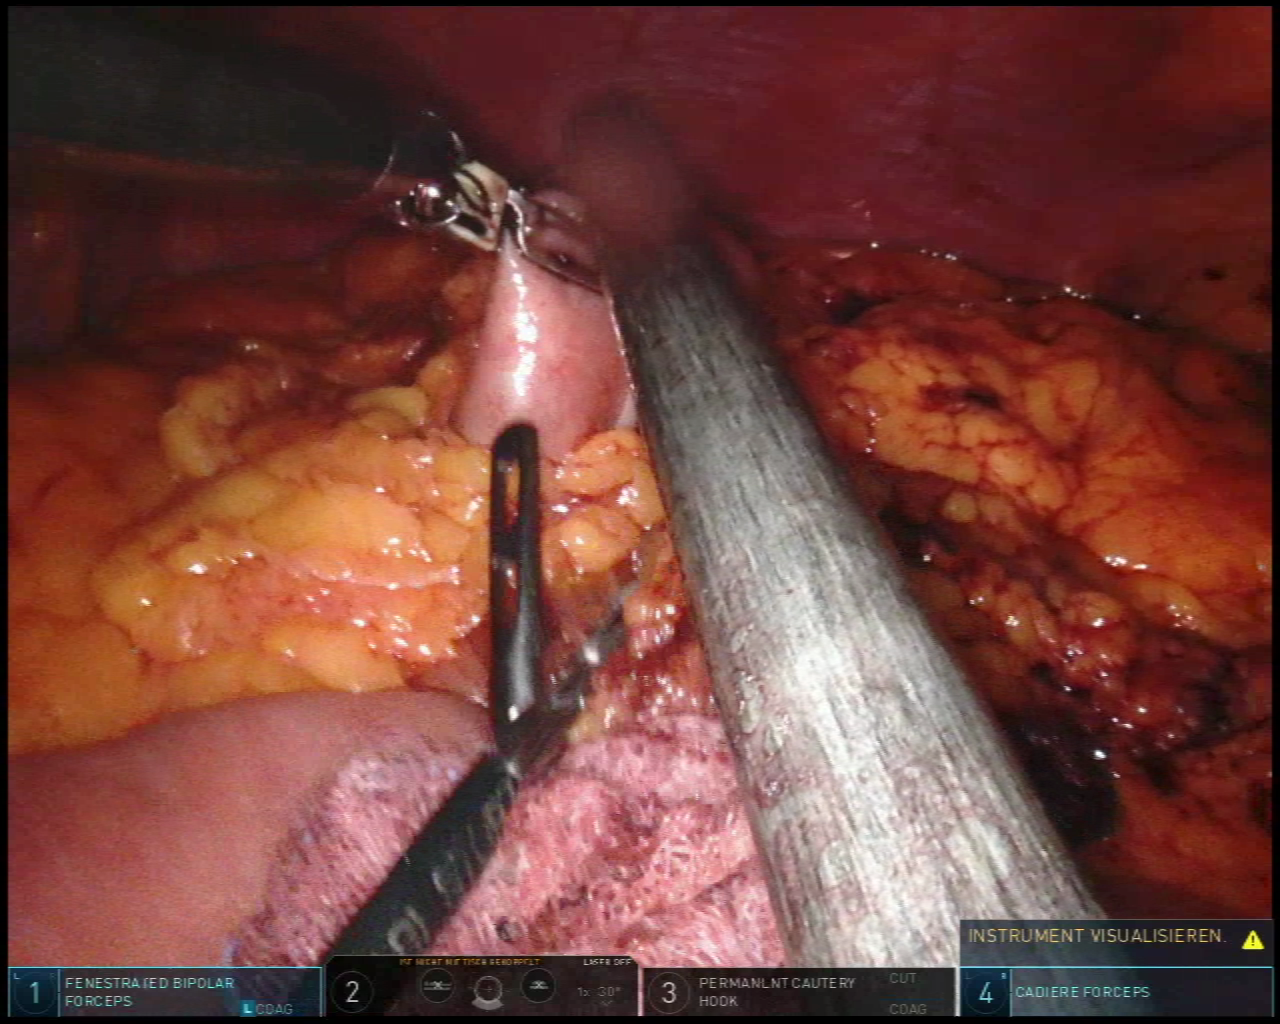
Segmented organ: colon
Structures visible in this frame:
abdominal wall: yes
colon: yes
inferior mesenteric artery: no
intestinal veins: no
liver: no
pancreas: no
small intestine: yes
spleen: no
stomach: no
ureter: no
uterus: no
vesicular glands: no